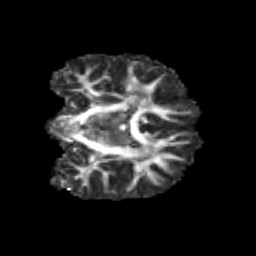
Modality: FA
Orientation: coronal
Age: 11
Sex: female
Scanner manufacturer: siemens
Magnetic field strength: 3 T
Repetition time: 3.8 s
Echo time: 0.07 s